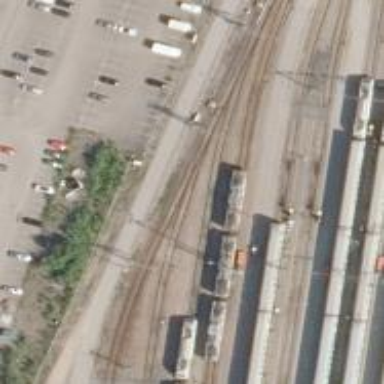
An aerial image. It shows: Rail yard with electrified contact lines for the railway.